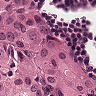
Metastatic tissue present: yes